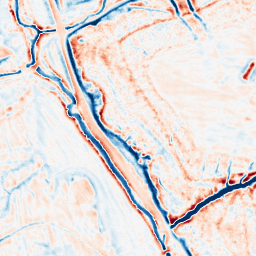
Category: edge_preserving
Decomposition family: bilateral
Decomposition parameters: d: 15
sigma_color: 50
sigma_space: 50
Upsampling method: cubic_mitchell
Upsampling parameters: scale: 2
Upsampling scale: 2